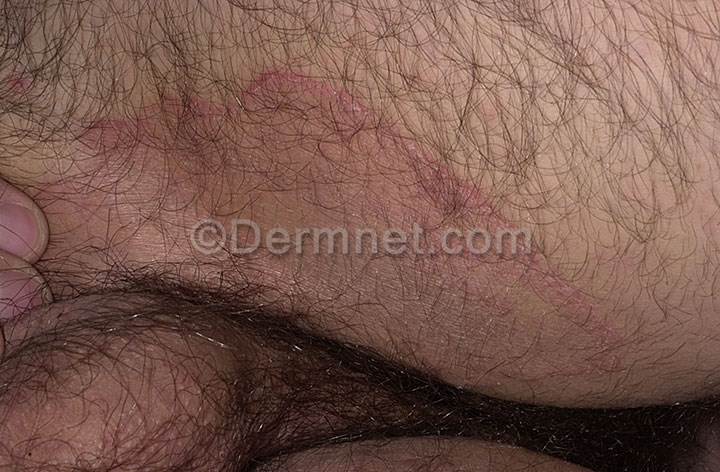
Disease: Tinea Ringworm Candidiasis and other Fungal Infections